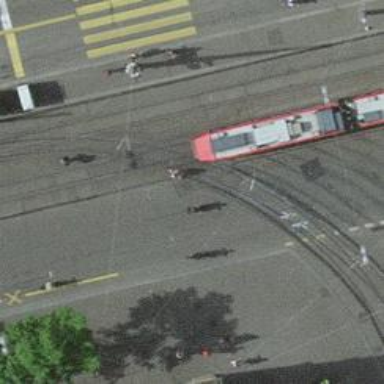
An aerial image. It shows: Tram level crossing on the railway.